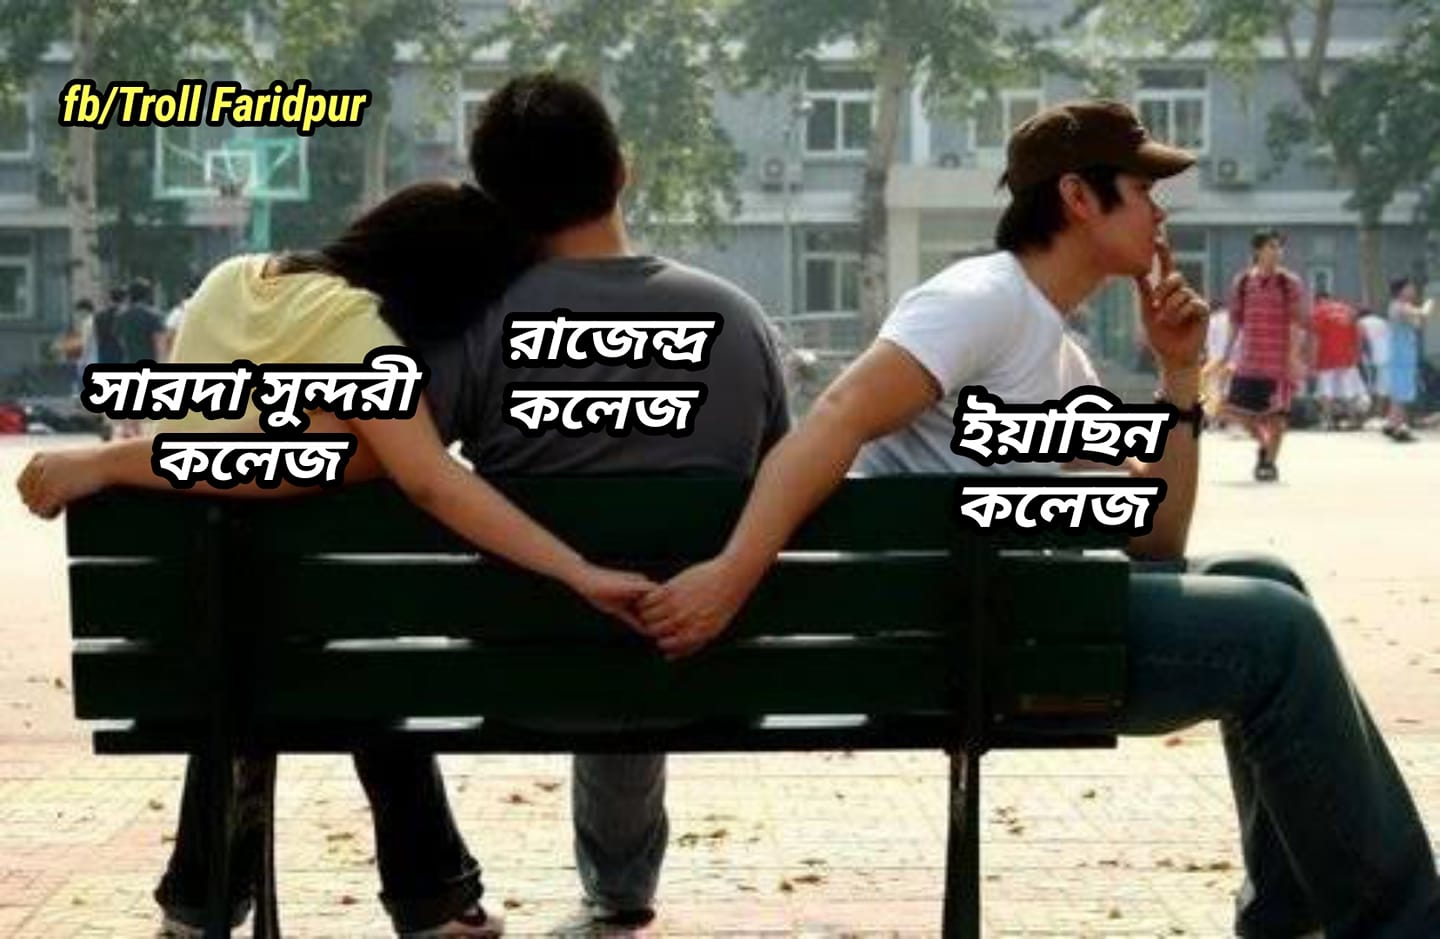
Caption: সারদা সুন্দরী কলেজ   রাজেন্দ্র কলেজ    ইয়াছিন কলেজ
Label: non-hate